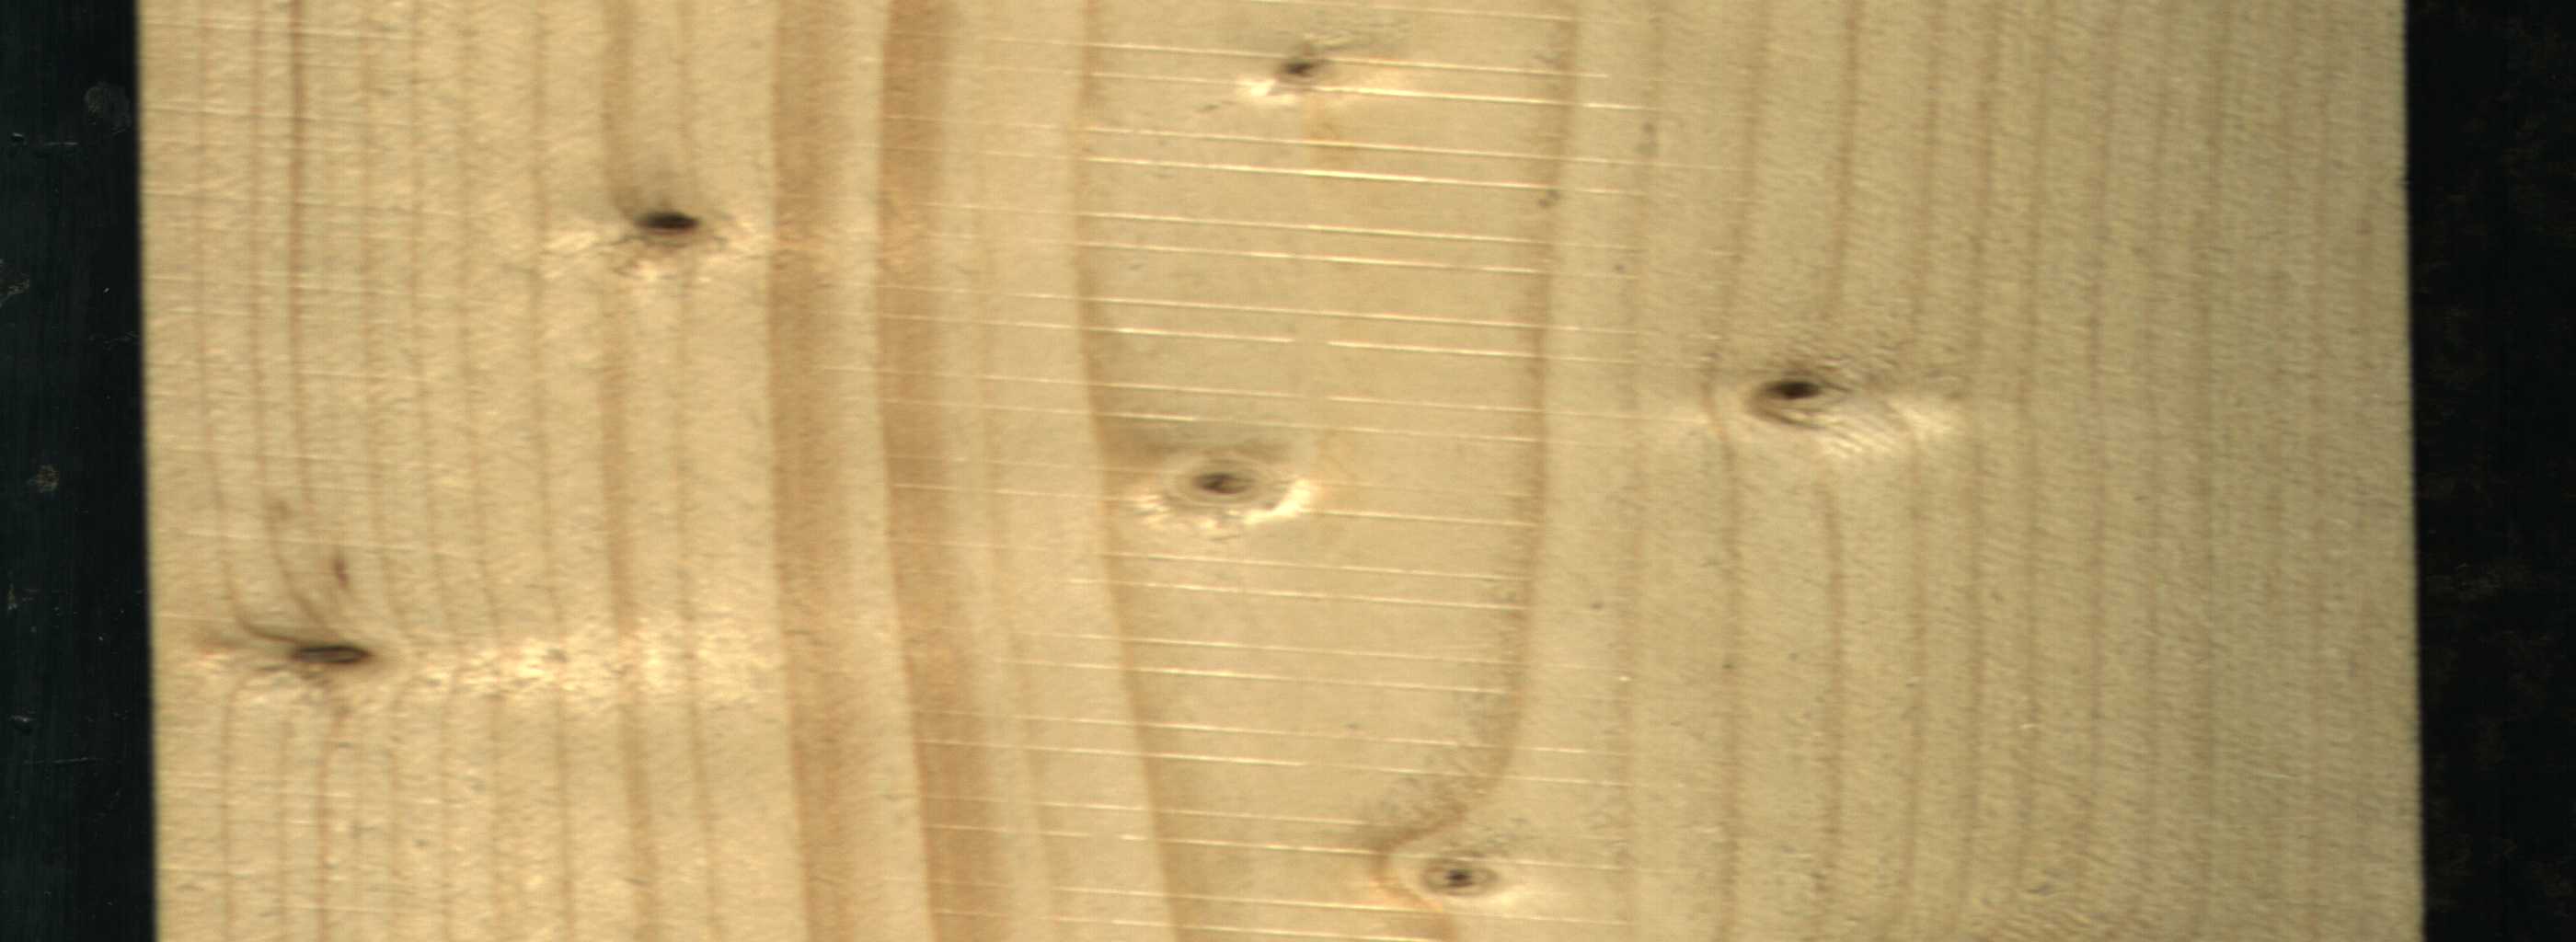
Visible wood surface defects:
Dead_Knot
Dead_Knot
Dead_Knot
Live_Knot
Live_Knot
Live_Knot